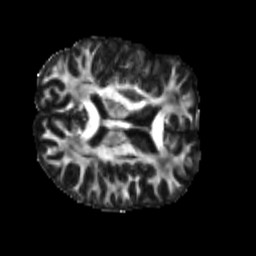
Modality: FA
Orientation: axial
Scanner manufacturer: siemens
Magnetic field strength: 3 T
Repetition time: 4 s
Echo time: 0.0594 s